Interaction volume radius: 10 \u00c5
Interaction volume height: 20 \u00c5
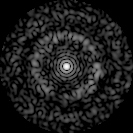
Disorder parameter: 0.8404